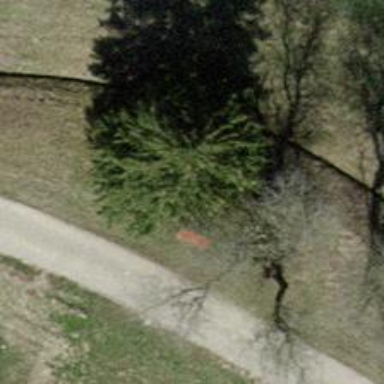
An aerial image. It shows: Bench.